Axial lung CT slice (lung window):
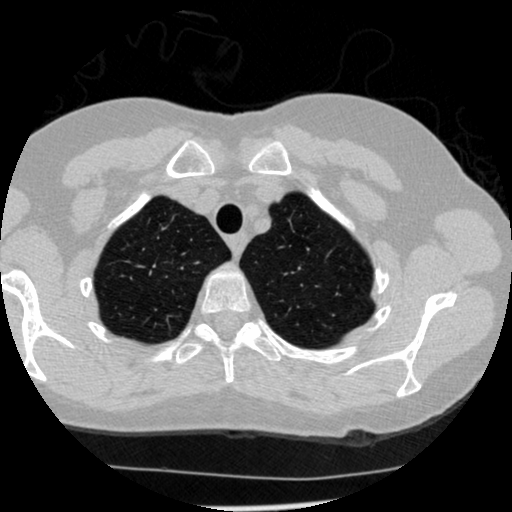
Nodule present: no